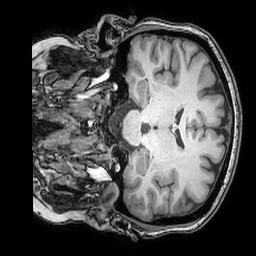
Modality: T1w
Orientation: coronal
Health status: ill
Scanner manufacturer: philips
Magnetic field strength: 3 T
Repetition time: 0.007 s
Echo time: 0.0035 s